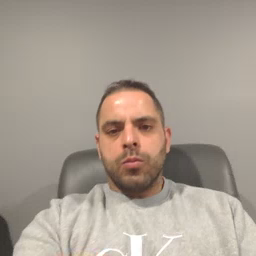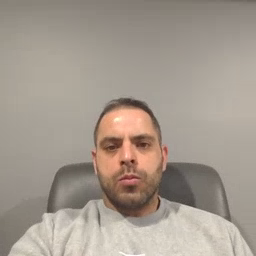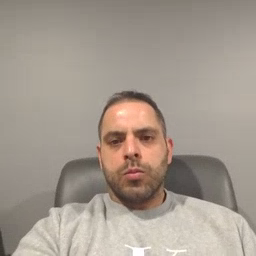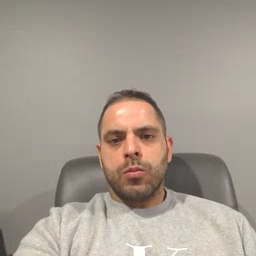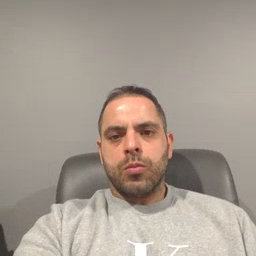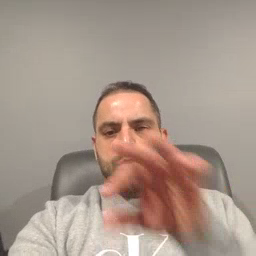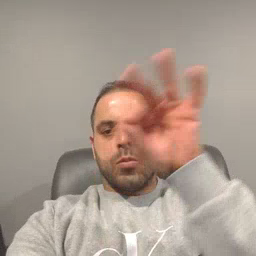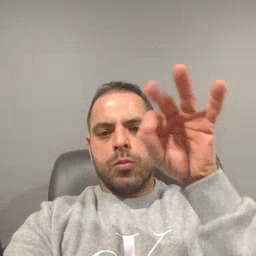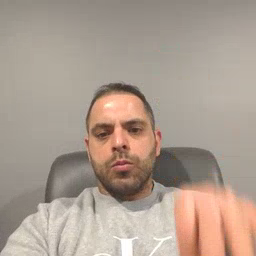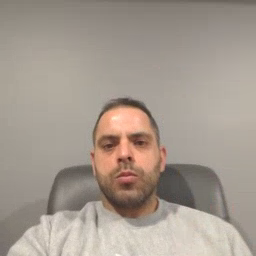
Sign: frenchfries